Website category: sports
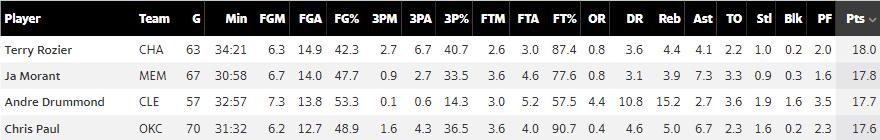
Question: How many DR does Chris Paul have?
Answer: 4.6

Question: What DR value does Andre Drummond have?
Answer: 10.8

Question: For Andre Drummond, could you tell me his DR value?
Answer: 10.8

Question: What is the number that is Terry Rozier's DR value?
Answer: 3.6

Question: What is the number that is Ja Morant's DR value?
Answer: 3.1

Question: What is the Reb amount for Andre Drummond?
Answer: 15.2

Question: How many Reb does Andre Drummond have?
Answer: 15.2

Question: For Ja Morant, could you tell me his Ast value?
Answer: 7.3

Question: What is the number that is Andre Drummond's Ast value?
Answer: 2.7

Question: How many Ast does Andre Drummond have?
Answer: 2.7

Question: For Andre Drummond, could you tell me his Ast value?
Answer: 2.7

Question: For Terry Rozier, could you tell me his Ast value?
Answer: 4.1

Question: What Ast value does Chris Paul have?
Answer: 6.7

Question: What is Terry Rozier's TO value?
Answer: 2.2

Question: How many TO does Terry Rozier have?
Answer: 2.2

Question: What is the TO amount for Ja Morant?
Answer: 3.3

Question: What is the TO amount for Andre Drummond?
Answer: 3.6

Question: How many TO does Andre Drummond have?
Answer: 3.6

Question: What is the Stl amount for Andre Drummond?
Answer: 1.9

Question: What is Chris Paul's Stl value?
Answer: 1.6

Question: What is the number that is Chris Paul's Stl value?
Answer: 1.6

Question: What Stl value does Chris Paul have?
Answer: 1.6

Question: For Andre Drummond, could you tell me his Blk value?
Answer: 1.6

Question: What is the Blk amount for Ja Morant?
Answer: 0.3

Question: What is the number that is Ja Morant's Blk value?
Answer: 0.3

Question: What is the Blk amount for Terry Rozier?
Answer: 0.2

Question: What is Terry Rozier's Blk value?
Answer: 0.2

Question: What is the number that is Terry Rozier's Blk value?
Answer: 0.2

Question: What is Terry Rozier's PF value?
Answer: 2.0

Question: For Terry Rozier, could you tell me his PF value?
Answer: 2.0

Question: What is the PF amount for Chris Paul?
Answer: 2.3

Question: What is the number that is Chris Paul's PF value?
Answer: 2.3

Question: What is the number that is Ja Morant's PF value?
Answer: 1.6

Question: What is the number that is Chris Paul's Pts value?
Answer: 17.6

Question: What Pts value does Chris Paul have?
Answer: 17.6

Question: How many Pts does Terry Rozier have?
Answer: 18.0

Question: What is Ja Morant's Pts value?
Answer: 17.8

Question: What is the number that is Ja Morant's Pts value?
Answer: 17.8

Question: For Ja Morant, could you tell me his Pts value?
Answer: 17.8